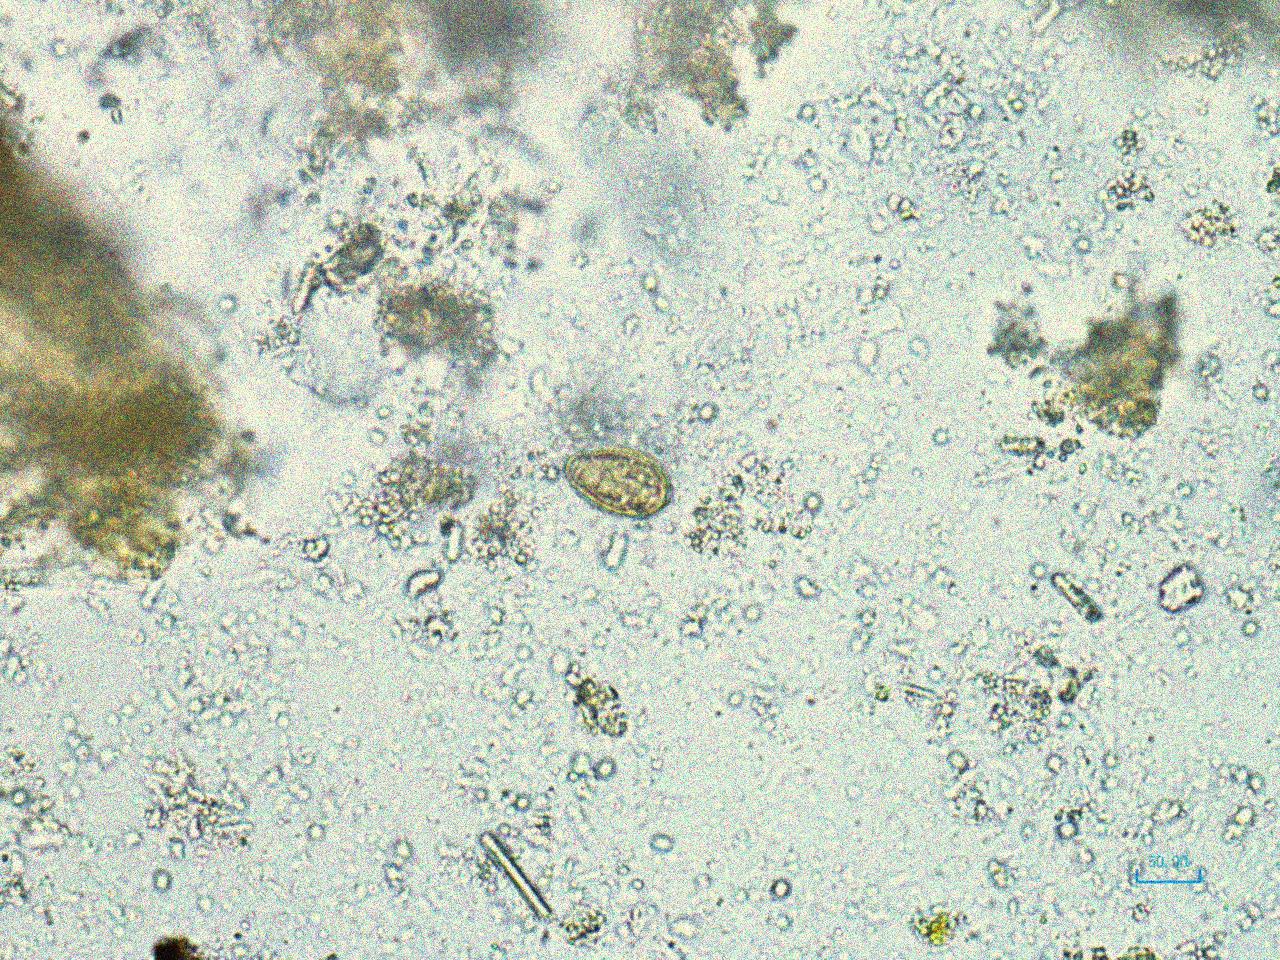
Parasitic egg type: Opisthorchis viverrine